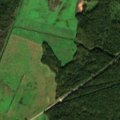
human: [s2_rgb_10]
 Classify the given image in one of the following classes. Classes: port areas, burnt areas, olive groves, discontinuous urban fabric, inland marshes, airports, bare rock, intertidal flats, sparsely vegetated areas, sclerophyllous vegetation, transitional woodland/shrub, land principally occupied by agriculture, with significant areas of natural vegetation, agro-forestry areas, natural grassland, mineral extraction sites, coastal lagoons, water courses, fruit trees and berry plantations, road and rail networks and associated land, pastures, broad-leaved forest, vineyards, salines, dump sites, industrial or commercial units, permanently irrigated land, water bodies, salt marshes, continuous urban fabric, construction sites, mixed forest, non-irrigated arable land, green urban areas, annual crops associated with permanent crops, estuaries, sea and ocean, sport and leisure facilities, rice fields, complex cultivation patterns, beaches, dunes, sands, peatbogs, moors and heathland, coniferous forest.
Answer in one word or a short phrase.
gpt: non-irrigated arable land, pastures, coniferous forest, mixed forest